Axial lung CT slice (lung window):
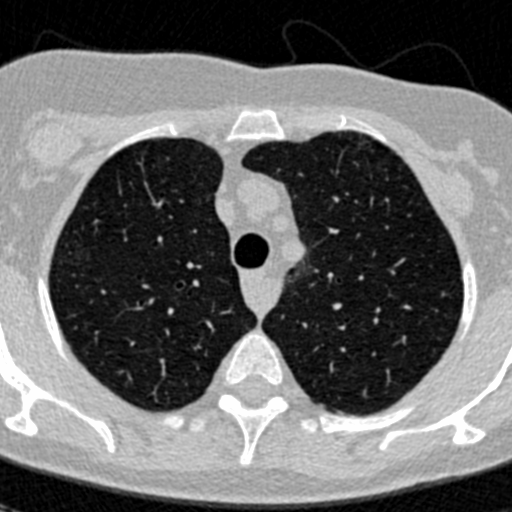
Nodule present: no